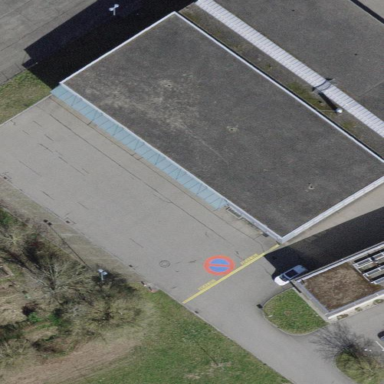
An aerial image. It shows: Fire station building.